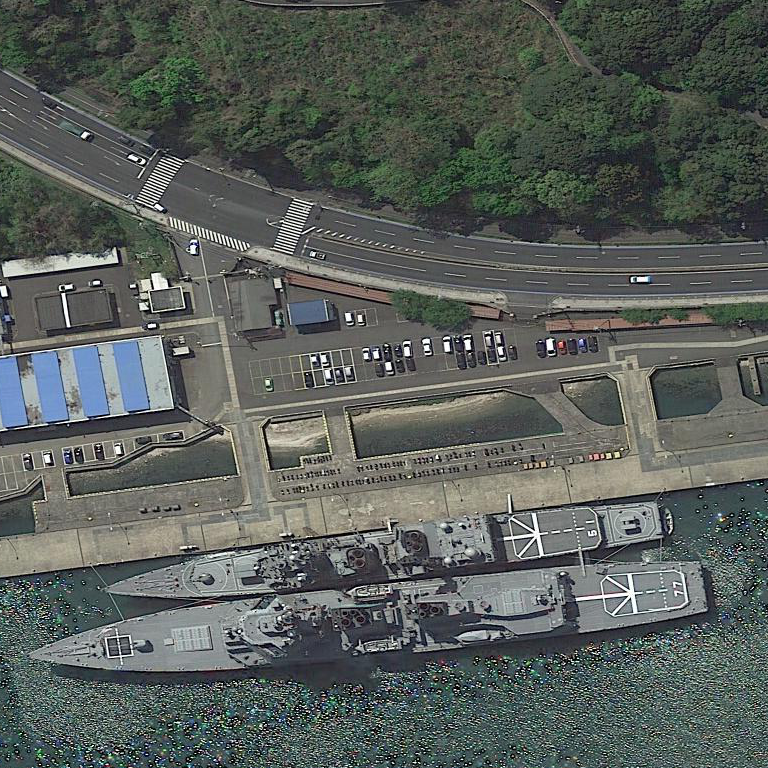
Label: cruiser